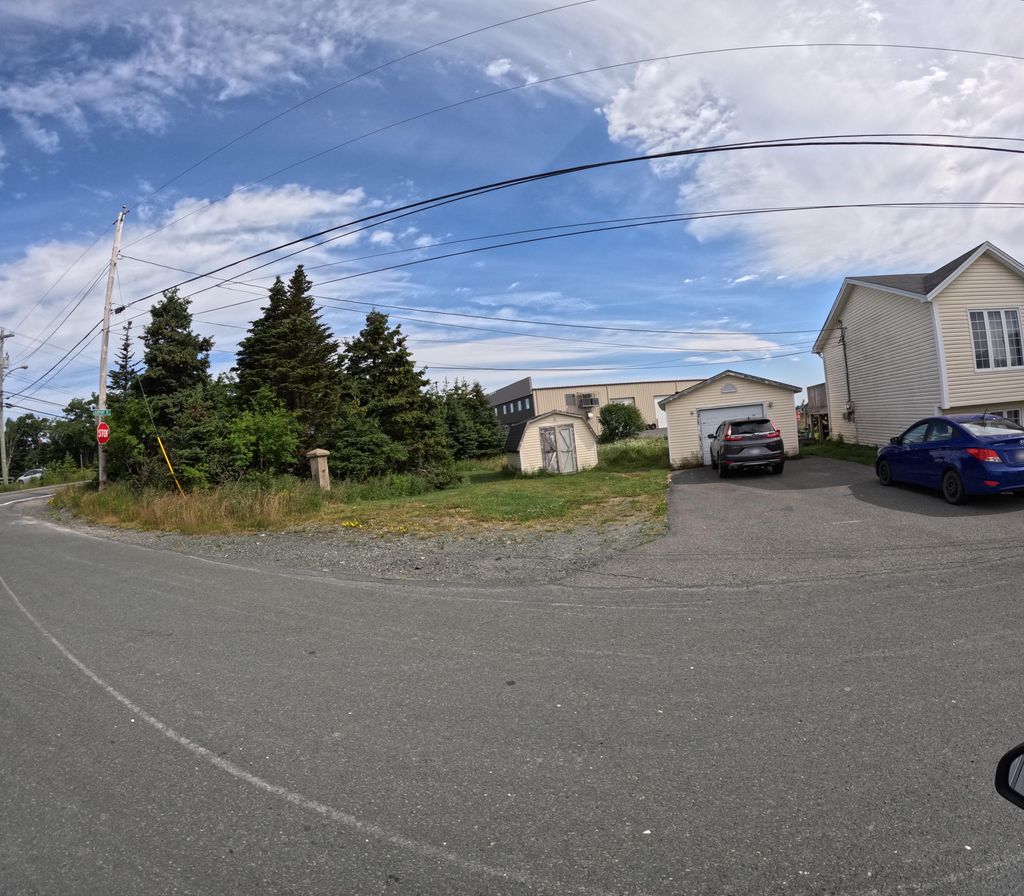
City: st_johns